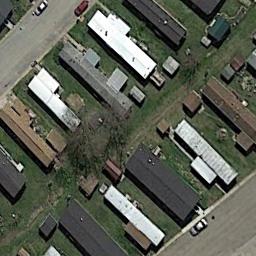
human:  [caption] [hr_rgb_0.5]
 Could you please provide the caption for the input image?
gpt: The mobile home park has some mobile homes arranged in lines on the grass .

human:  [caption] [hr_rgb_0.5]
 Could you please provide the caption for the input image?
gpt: There are three rows of mobile homes .

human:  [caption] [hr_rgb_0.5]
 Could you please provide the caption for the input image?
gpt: The mobile home park is on the grass next to the road .

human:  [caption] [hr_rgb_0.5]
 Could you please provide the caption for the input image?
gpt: There are some buildings on a green lawn in the mobile home park .

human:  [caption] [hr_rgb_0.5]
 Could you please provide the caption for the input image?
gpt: Many buildings are in the mobile home park .